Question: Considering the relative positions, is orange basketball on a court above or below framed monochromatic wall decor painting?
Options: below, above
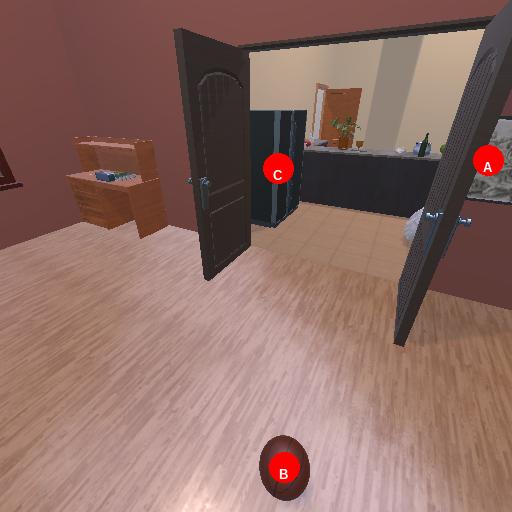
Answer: below